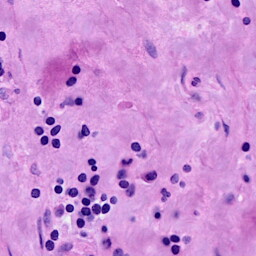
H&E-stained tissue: Breast